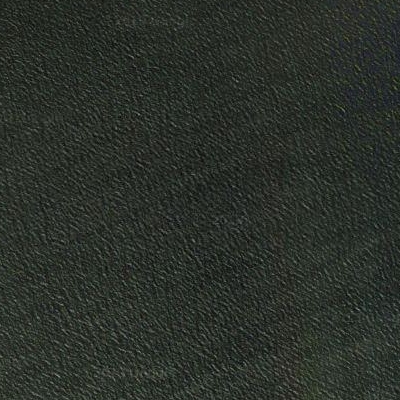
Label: dRiverLake